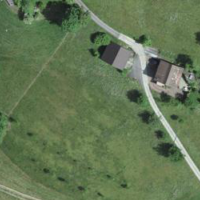
EUNIS habitat code: 24
Species observed at this site:
Lapsana communis